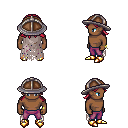
a pixel art fantasy rpg character, male body template, human, dark skin, gray tattered cape, magenta pants, ruby red loose hair, chain helm, bracelets, gold boots, four views (front, back, left, right), 2x2 character sprite sheet, small pixel art, hard edges, no anti-aliasing